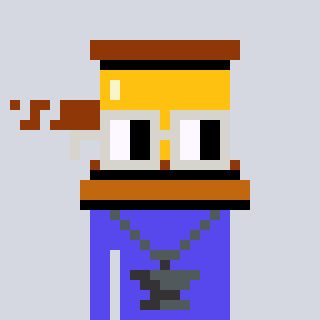
a pixel art character with square light gray glasses, a gavel-shaped head and a computerblue-colored body on a cool background